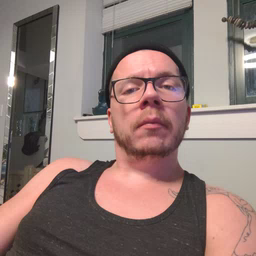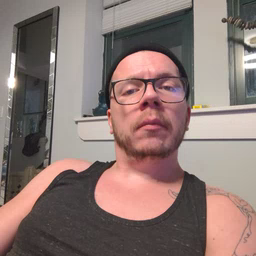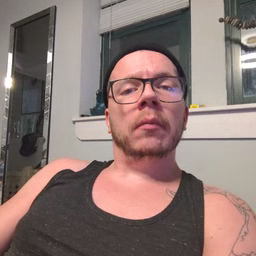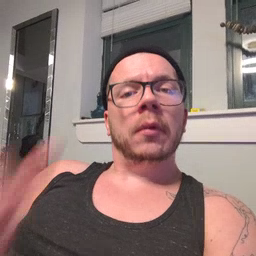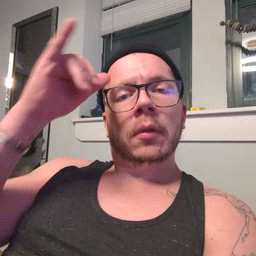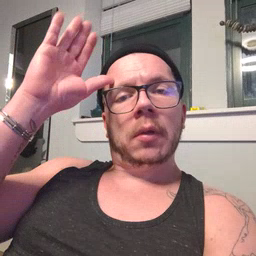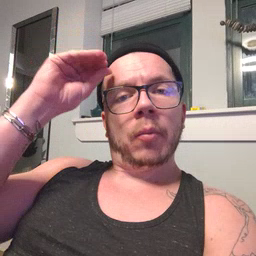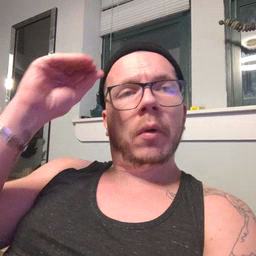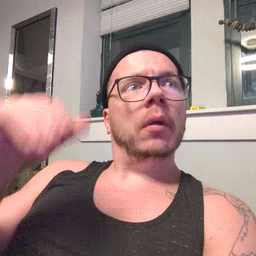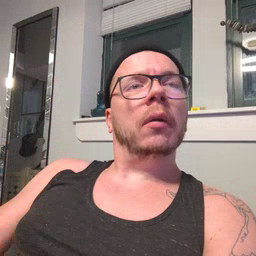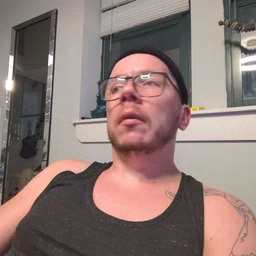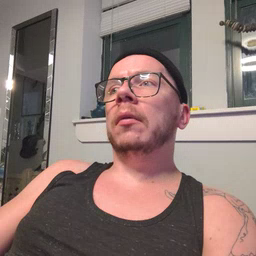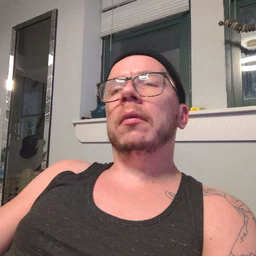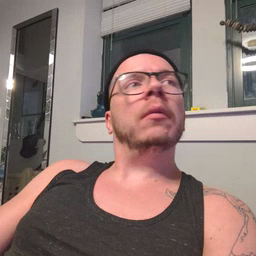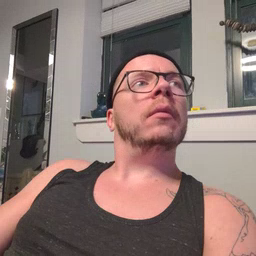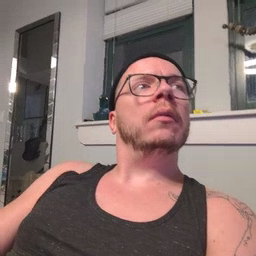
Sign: cowboy